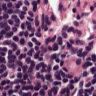
Metastatic tissue present: no